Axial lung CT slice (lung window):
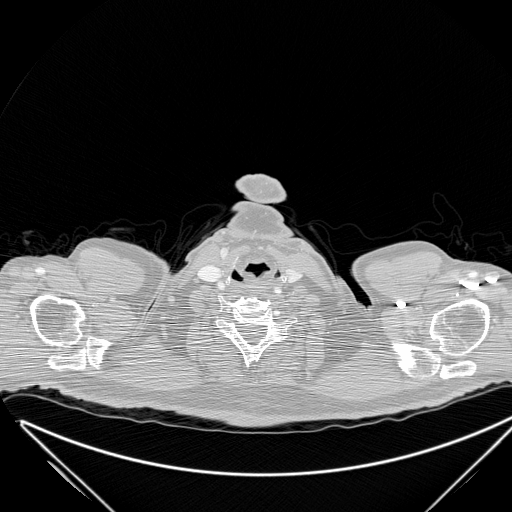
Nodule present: no